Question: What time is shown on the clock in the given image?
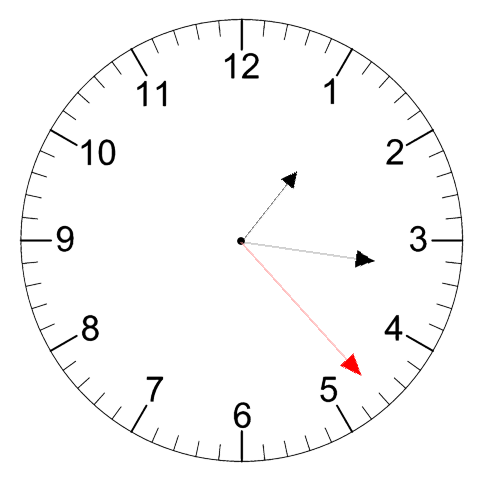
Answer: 01:16:23